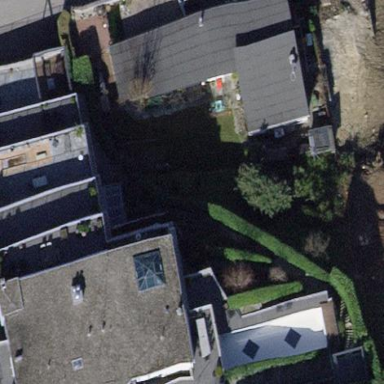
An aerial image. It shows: Residential building.